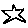
Label: star